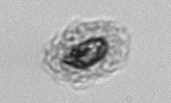
Label: Emiliania_huxleyi